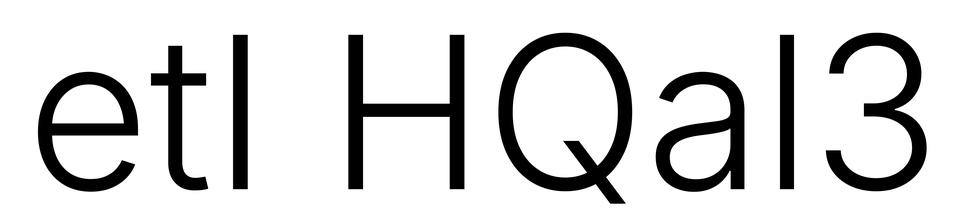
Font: Inter_Light